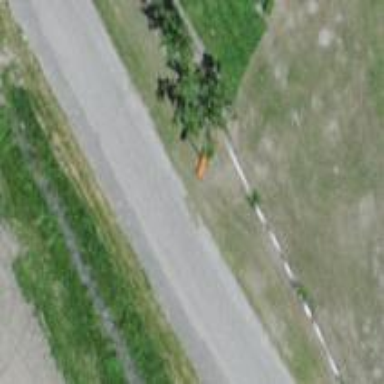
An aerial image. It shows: Pole supporting pipeline marker with roof cover.